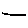
Label: line